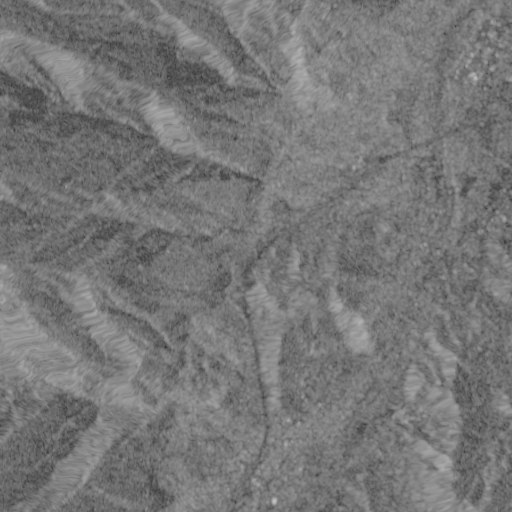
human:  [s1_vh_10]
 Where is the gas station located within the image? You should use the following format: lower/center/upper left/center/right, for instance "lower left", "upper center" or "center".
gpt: The gas station is located in the upper right of the image.
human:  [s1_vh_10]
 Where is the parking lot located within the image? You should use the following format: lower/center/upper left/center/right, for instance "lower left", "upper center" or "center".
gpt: The parking lot is located in the center right of the image.
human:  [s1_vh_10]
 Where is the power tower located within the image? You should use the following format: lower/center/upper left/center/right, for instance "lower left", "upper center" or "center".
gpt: The power tower is located in the lower right of the image.
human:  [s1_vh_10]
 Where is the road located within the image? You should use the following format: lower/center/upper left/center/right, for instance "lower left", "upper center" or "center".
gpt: There is no road in the image.

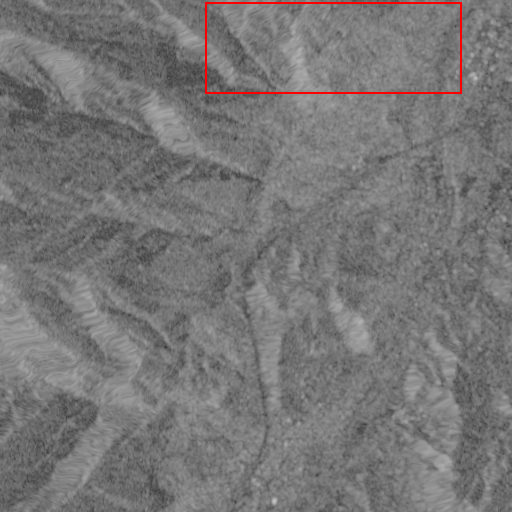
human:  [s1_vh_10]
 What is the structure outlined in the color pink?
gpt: There is no pink outline.
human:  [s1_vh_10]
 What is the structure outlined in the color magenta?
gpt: There is no structure outlined in magenta.